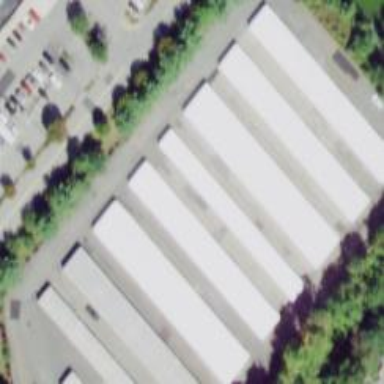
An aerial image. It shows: Group of garages.